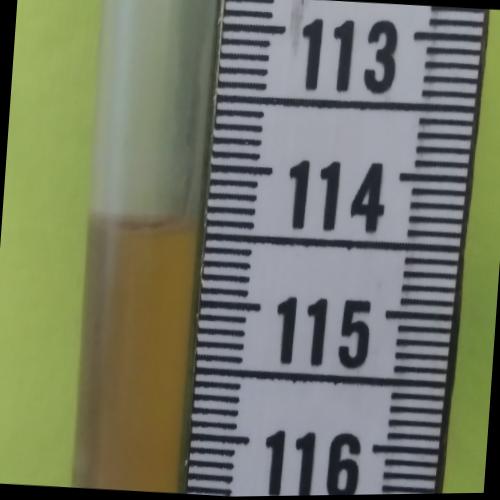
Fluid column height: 114.4 cm